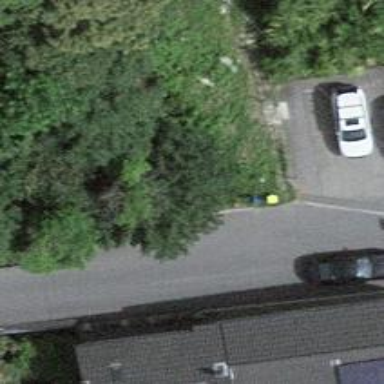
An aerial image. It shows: Bus stop along the road.